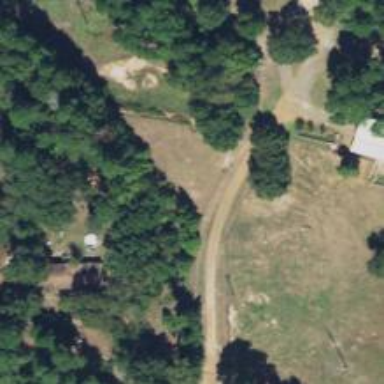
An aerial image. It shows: Driveway.